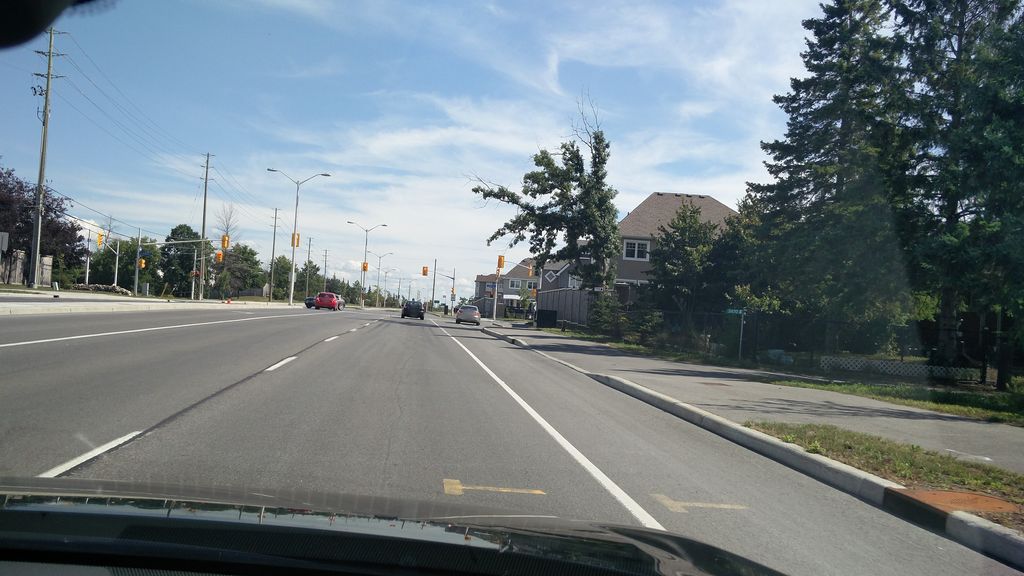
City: ottawa-gatineau